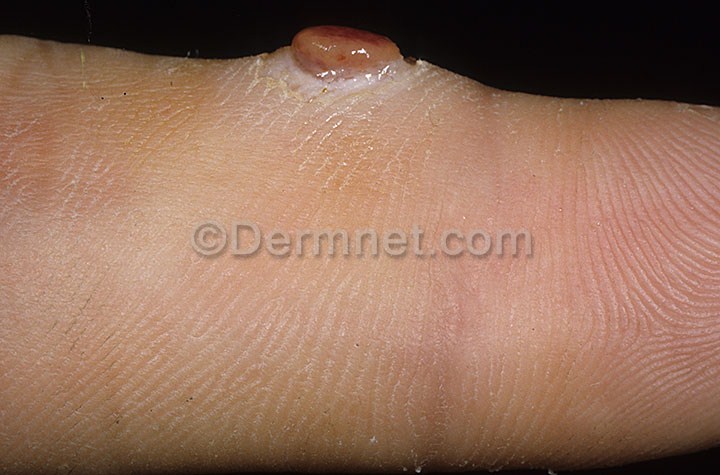
Disease: Vascular Tumors